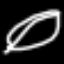
Label: leaf